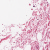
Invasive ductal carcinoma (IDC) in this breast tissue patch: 0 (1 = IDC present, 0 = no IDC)